Question: I have the following code, validation works fine, but it doesnt submit
'''
jQuery("#form_driver").validate({
submitHandler: function(form) {
//check if email exists
jQuery.ajax({
type: "POST",
url: "checkmail.php",
data: ({
email: jQuery("#email").val()
}),
cache: false,
success: function(data)
{
if(data == 0) {
alert("Email doesnt exist");
return false;
}else if (data==1){
alert("The Email is already linked to your location!");
return false;
}else if (data==2){
jQuery("#form_driver").submit();
return true;
}
}
});
}
});
'''
Unbelievable what it outputs to the console,
Its driving me crazy, it iterates forever, I had to stop it manually

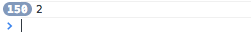
Answer: You need to submit the form passed to the submitHandler. You are reselecting the form via jQuery instead. See <URL>
Try this instead:
'''
jQuery("#form_driver").validate({
submitHandler: function(form) {
//check if email exists
jQuery.ajax({
type: "POST",
url: "checkmail.php",
data: ({
email: jQuery("#email").val()
}),
cache: false,
success: function(data)
{
if(data == 0) {
alert("Email doesnt exist");
return false;
}else if (data==1){
alert("The Email is already linked to your location!");
return false;
}else if (data==2){
form.submit();
return true;
}
}
});
}
});
'''